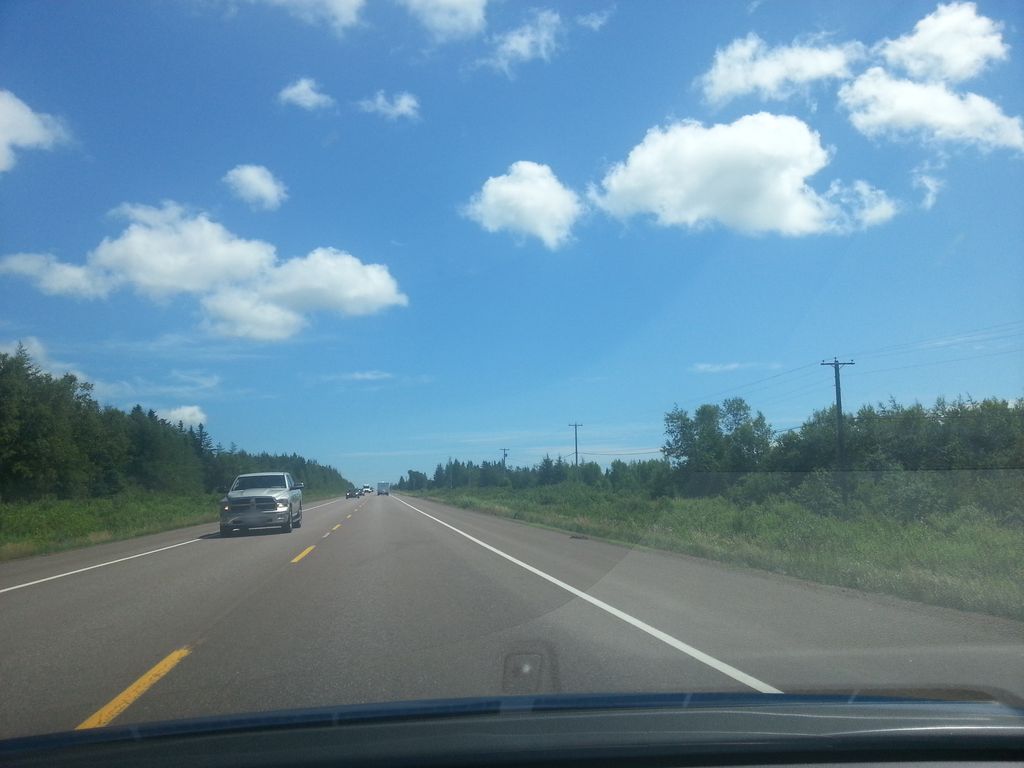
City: charlottetown